Question: I'm using OpenCV/C++ to compute the similarity rate between two images. I want to tell the user how much % image A looks like image B.
Let's take a look at the code below :
'''
double getSimilarityRate(const cv::Mat A, const cv::Mat B){
double cpt = 0.0;
cv::Mat imgGray1, imgGray2;
cv::cvtColor(A, imgGray1, CV_BGR2GRAY);
cv::cvtColor(B, imgGray2, CV_BGR2GRAY);
imgGray1 = imgGray1 > 128;
imgGray2 = imgGray2 > 128;
double total = imgGray1.cols * imgGray1.rows;
if(imgGray1.rows > 0 && imgGray1.rows == B.rows && imgGray1.cols > 0 && imgGray1.cols == B.cols){
for(int rows = 0; rows < imgGray1.rows; rows++){
for(int cols = 0; cols < imgGray1.cols; cols++){
if(imgGray1.at<int>(rows, cols) == imgGray2.at<int>(rows,cols)) cpt ++;
}
}
}else{
std::cout << "No similartity between the two images ... [EXIT]" << std::endl;
exit(0);
}
double rate = cpt / total;
return rate * 100.0;
}
int main(void)
{
/* ------------------------------------------ # ALGO GETSIMILARITY BETWEEN 2 IMAGES # -------------------------------------- */
double rate;
string fileNameImage1("C:\Users\hugoo\Documents\Prog\NexterMU\Qt\OpenCV\DetectionShapeProgram\mire.jpg");
cv::Mat image1 = imread(fileNameImage1);
string fileNameImage2("C:\Users\hugoo\Documents\Prog\NexterMU\Qt\OpenCV\DetectionShapeProgram\mire.jpg");
cv::Mat image2 = imread(fileNameImage2);
if(image1.empty() || image2.empty()){
std::cout << "Images couldn't be loaded" << std::endl;
exit(-1);
}
rate = getSimilarityRate(image1, image2) ;
'''
First I convert the matrices from BGR to GRAY. So I have only one channel remaining. (Much more easier to compare).
'''
cv::Mat imgGray1, imgGray2;
cv::cvtColor(A, imgGray1, CV_BGR2GRAY);
cv::cvtColor(B, imgGray2, CV_BGR2GRAY);
'''
Then I make them binary (255 or 0 --> pixel's White or Black) :
'''
imgGray1 = imgGray1 > 128;
imgGray2 = imgGray2 > 128;
'''
In my for loops I pass through each pixel and compare him to other one in the second image.
If it matches I increase a variable (cpt ++).
I compute the rate and turn it to a %, with :
'''
double rate = cpt / total;
return rate * 100.0;
'''
The thing is it doesn't seem to compute correctly, because it doesn't return me the rate value in the console...

I think the problem comes from the at() function maybe I don't use it properly.
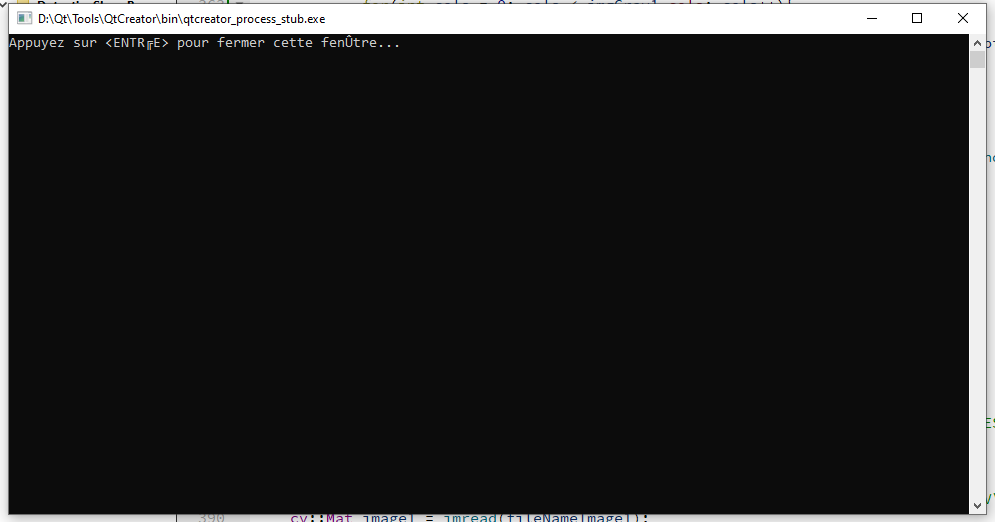
Answer: I suspect 'imgGray1.at<int>(rows, cols)' should be 'imgGray1.at<uchar>(rows, cols)' instead.
Currently '.at()' function call has 'int' as a template argument, but typically 'cv::Mat' consist of 'uchar' elements. Are you pretty sure that your image has 'int' elements? If it does consist of 'uchar' elements, then using 'int' template argument will result in accessing memory beyond what corresponds to the image (basically all pointer offsets would now be 4x as large as they should be).
More generally, if you use 'cv::Mat::at()', you need to use different template arguments depending on the output of 'cv::Mat::type()':
- '.at<cv::Vec3b>(row, column)'- '.at<uchar>(row, column)'- '.at<cv::Vec3f>(row, column)'- '.at<float>(row, column)'
For this reason, if a function should support arbitrary 'cv::Mat''s, one either needs to write a bunch of if-else clauses, or to avoid '.at()' altogether. In your situation, since 'imgGray1' and 'imgGray2' are "binarized", I wonder if 'rate' can be calculated using <URL>, possibly like so:
'''
// NORM_INF counts the number of non-equal elements.
int num_non_equal = cv::norm(imgGray1, imgGray2, NORM_INF);
double rate = 1.0 - num_non_equal / static_cast<double>(total);
'''